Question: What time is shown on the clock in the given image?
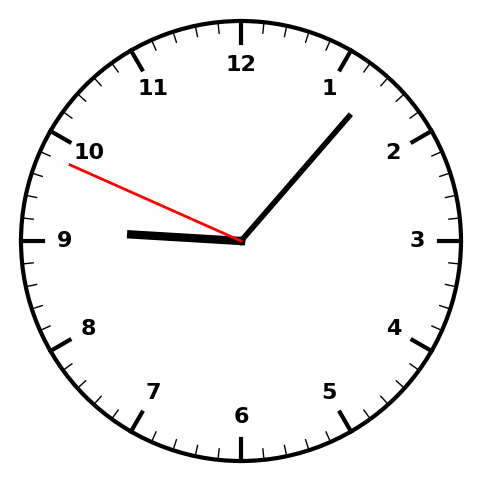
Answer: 09:06:49